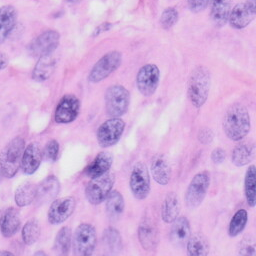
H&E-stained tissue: Skin